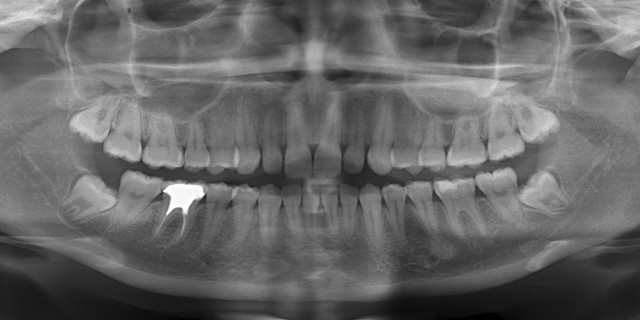
adult